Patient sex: M
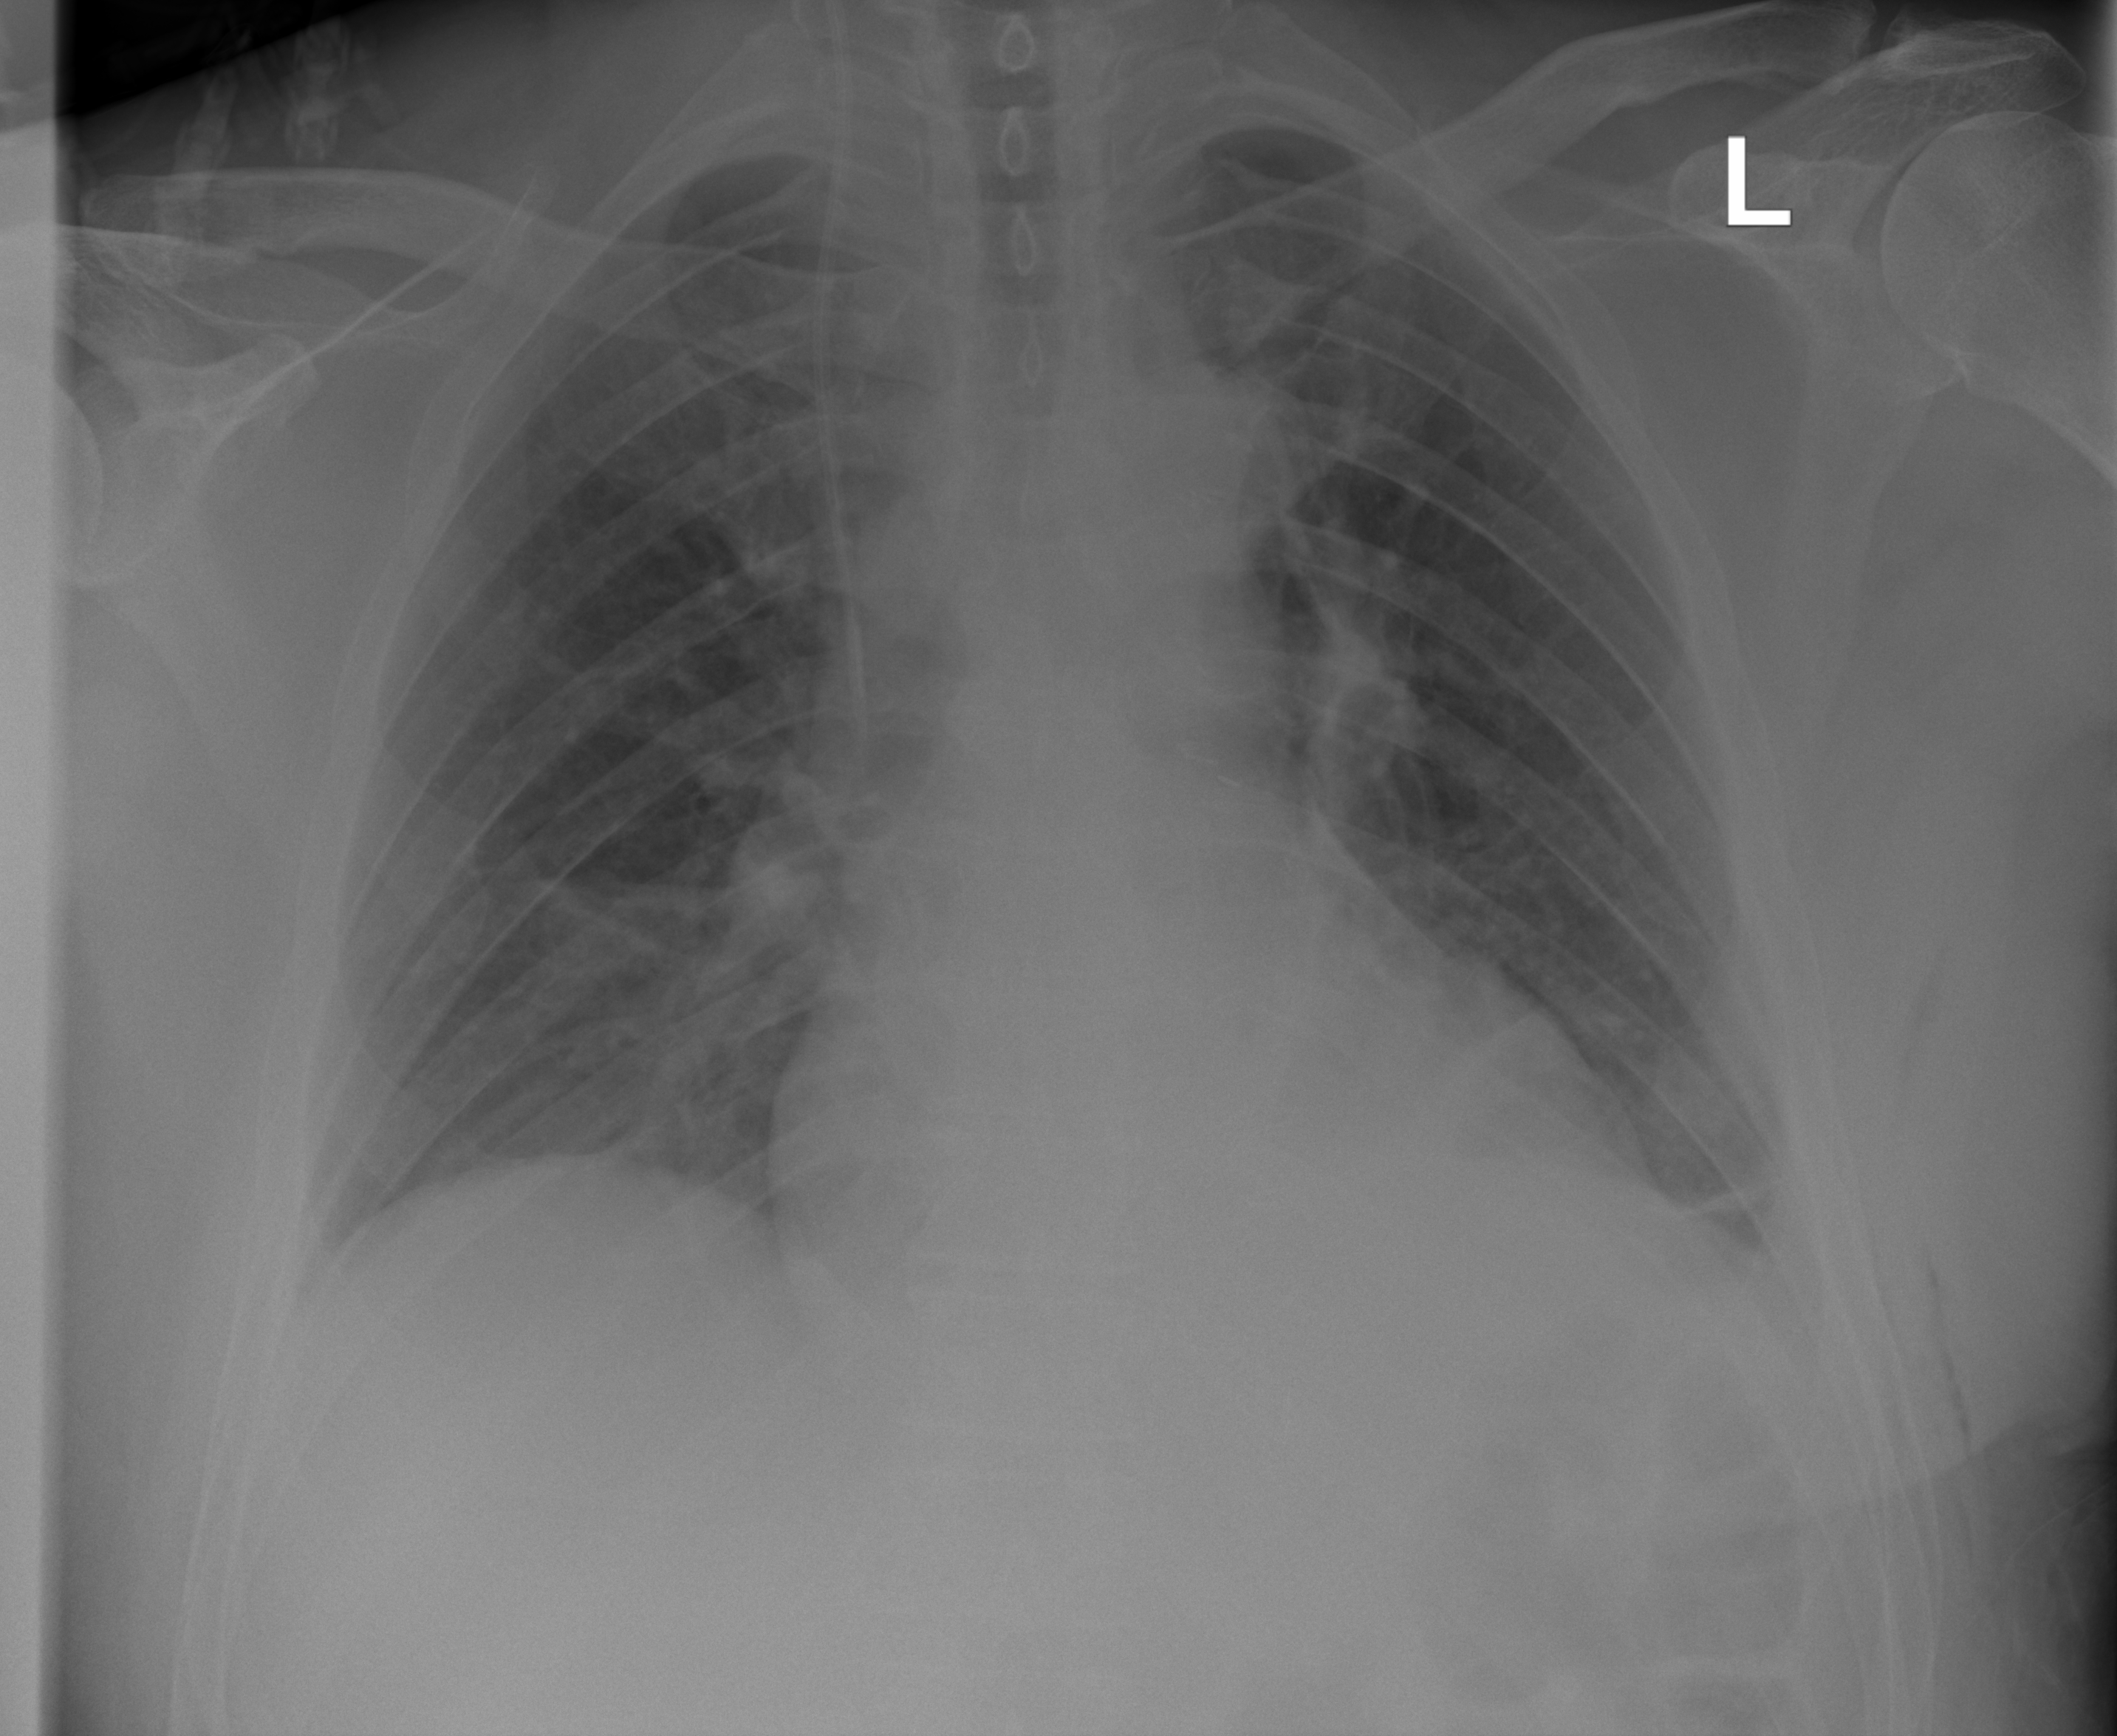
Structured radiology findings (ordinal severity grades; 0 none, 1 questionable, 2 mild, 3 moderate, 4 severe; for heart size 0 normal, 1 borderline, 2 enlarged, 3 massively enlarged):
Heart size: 2
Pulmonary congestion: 1
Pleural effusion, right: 0
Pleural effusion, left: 1
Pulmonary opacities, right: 0
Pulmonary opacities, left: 0
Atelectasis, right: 0
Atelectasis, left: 2